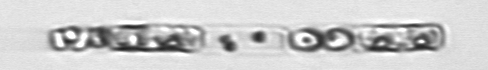
Label: Guinardia_delicatula_TAG_internal_parasite